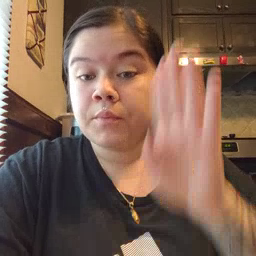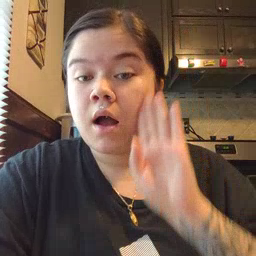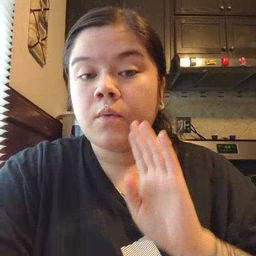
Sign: brown